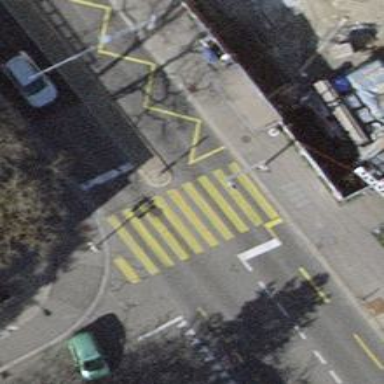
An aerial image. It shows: Zebra crossing with traffic signals and island in the middle.